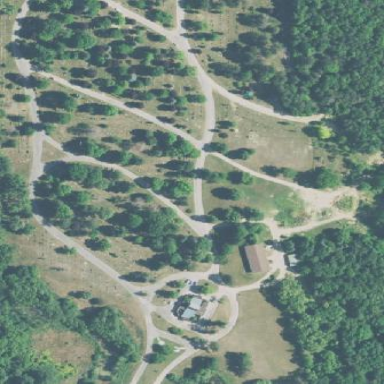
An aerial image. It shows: Cemetery.